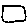
Label: square